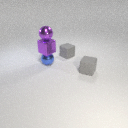
small purple metal cube above small blue metal sphere